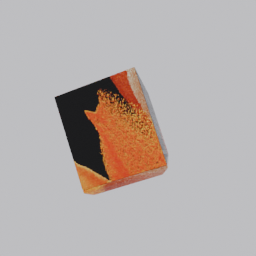
Label: electronics